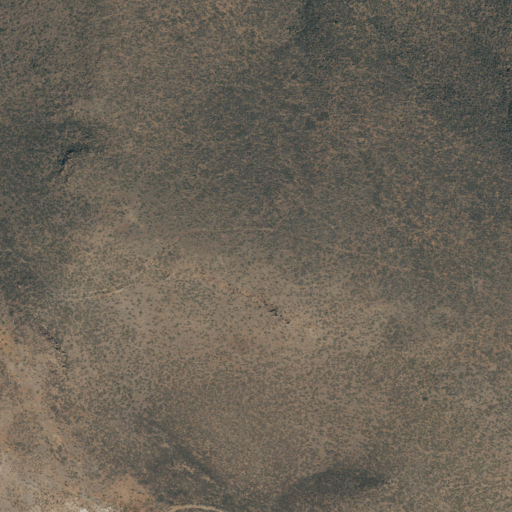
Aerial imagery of mountains in Texas named Red Hills containing only shrub